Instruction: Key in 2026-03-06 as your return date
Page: home
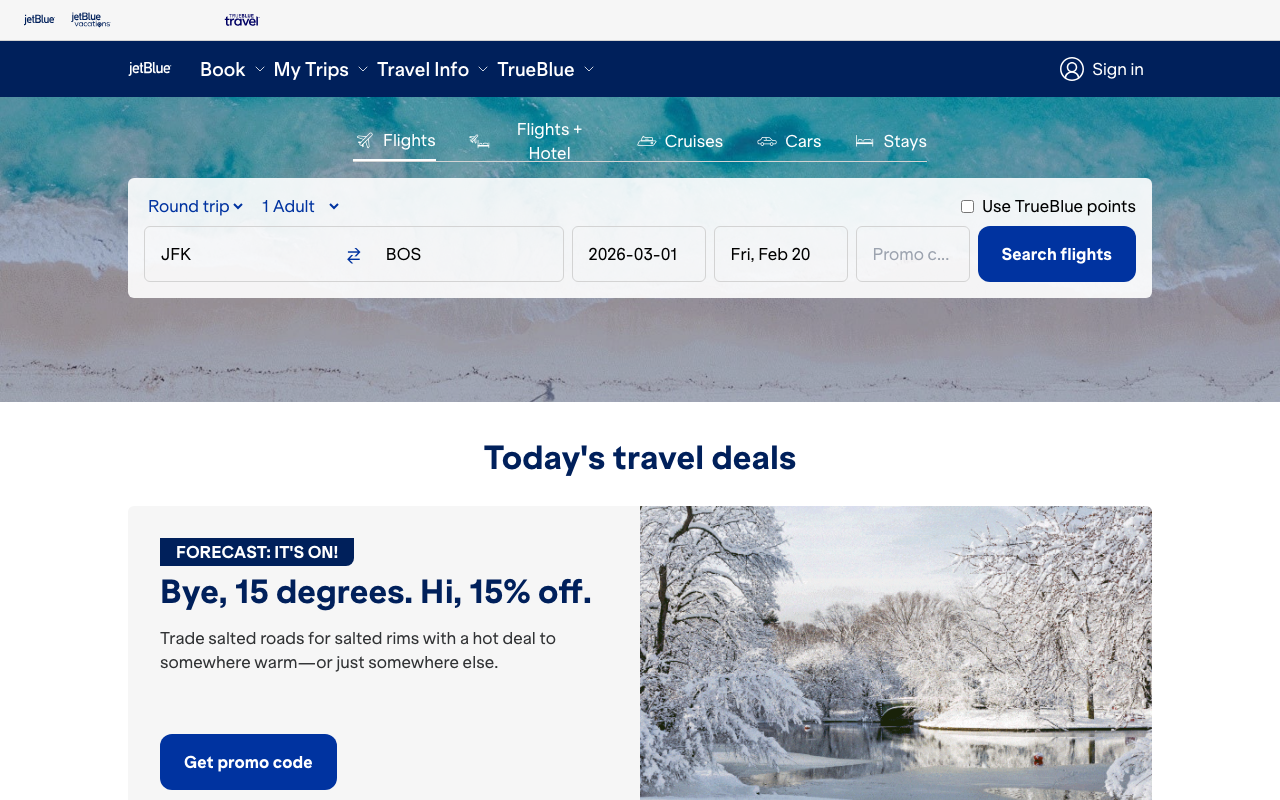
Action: type